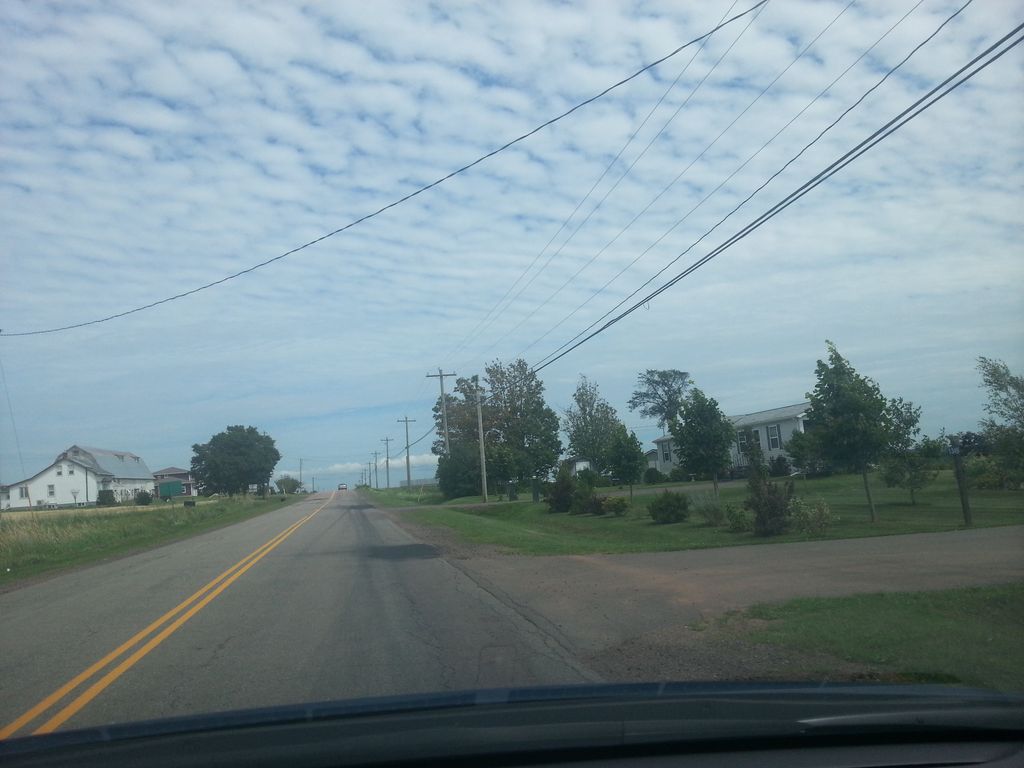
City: charlottetown